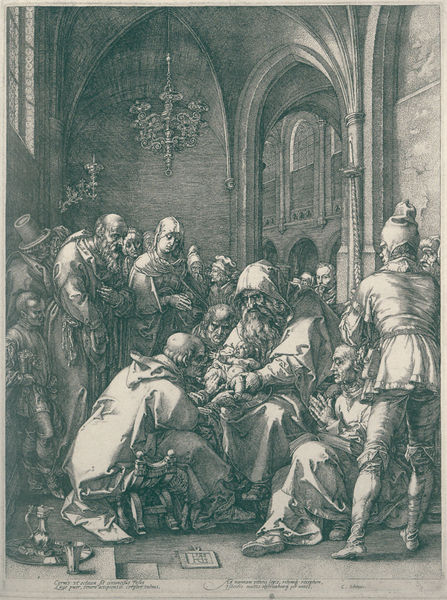
Titel: Die Beschneidung
Künstler: Hendrik Goltzius
Institution: Amsterdam, Rijksmuseum
Schlagwörter: frauen, männer, kirche, kind, baby, leuchter, soldat, beten, kniend, tempel, dürer, maria, menschenansammlung, jesuskind